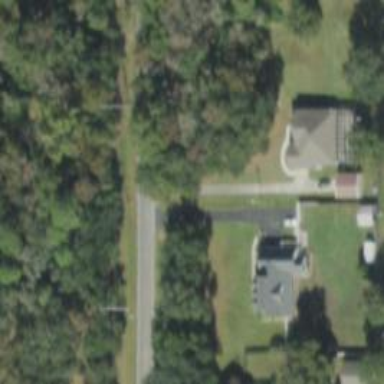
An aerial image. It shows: Driveway.